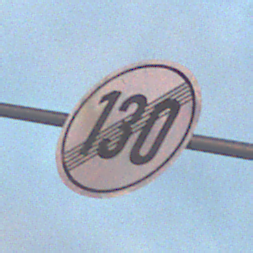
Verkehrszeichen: EndeGeschwindigkeit130
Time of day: SunriseSunset
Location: Outdoor (Beach)
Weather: PartlyCloudy
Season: NotSpecified
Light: Natural